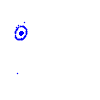
Particle: pion